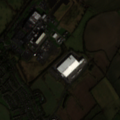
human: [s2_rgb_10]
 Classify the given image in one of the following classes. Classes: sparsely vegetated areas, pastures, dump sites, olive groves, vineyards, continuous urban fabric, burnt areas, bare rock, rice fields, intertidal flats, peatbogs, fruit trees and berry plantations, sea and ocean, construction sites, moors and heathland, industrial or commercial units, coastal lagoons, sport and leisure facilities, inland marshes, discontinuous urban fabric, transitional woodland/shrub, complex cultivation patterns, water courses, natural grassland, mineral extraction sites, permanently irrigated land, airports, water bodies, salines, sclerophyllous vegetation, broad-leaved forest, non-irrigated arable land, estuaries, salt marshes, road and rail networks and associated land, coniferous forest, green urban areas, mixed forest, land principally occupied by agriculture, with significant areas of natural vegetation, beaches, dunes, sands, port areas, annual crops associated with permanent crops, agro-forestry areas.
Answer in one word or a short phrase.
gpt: discontinuous urban fabric, industrial or commercial units, non-irrigated arable land, pastures